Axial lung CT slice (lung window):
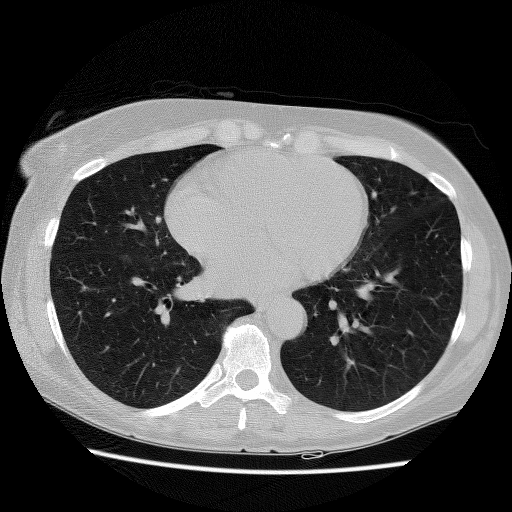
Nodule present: no